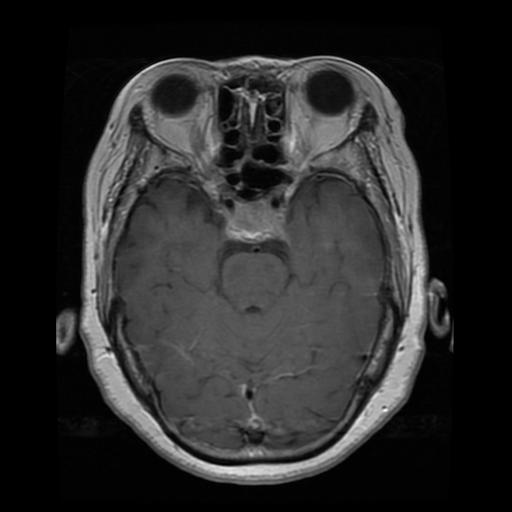
Label: pituitary